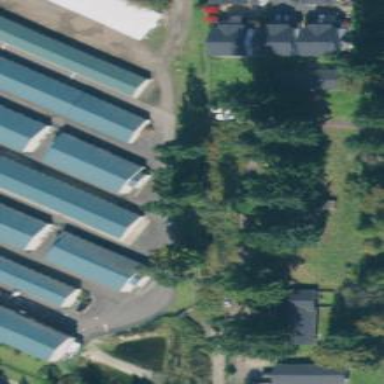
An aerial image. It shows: Commercial building used for storage.